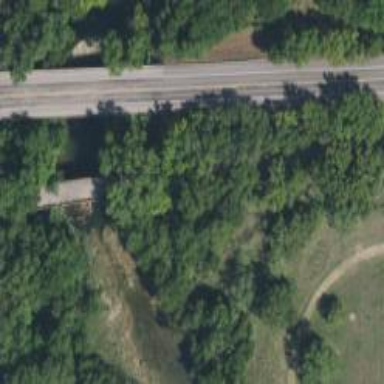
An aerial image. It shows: Path on bridge.